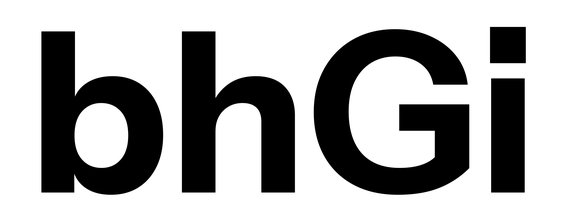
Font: InstrumentSans_Bold